Question: This is the code that I have input:
'''
CountriesChart = data.frame(NamesofC =
factor(c(Countries),
levels = c("Afghanistan", "Albania", "Algeria", "American Samoa", "Andorra", "Angola", "Antigua and Barbuda", "Argentina", "Armenia", "Australia", "Austria", "Azerbaijan", "Bahrain", "Bangladesh", "Barbados", "Belarus", "Belgium", "Belize", "Benin", "Bermuda", "Bhutan", "Bolivia", "Bosnia and Herzegovina", "Botswana", "Brazil", "Brunei", "Bulgaria", "Burkina Faso", "Burundi", "Cambodia", "Cameroon", "Canada", "Cape Verde", "Central African Republic", "Chad", "China", "Colombia", "Comoros", "Congo", "Costa Rica", "Cote d'lvoire", "Croatia", "Cuba", "Cyprus", "Czech Republic", "Democratic Republic of the Congo", "Denmark", "Djibouti", "Dominica", "Dominican Republic", "Ecuador", "Egypt", "El Salvador", "Equatorial Guinea", "Eritrea", "Estonia", "Ethiopia", "Federated States of Micronesia", "Fiji", "Finland", "France", "Gabon", "Georgia", "Germany", "Ghana", "Greece", "Greenland", "Grenada", "Guam", "Guatemala", "Guinea", "Guinea-Bissau", "Guyana", "Haiti", "Honduras", "Hungary", "Iceland", "India", "Indonesia", "Iran", "Iraq", "Ireland", "Israel", "Italy", "Jamaica", "Japan", "Jordan", "Kazakhstan", "Kenya", "Kuwait", "Kyrgyzstan", "Laos", "Latvia", "Lebanon", "Lesotho", "Liberia", "Libya", "Lithuania", "Luxembourg", "Macedonia", "Madagascar", "Malawi", "Malaysia", "Mali", "Malta", "Marshall Islands", "Mauritania", "Mauritius", "Mexico", "Moldova", "Mongolia", "Montenegro", "Morocco", "Mozambique", "Myanmar", "Namibia", "Nepal", "Netherlands", "New Zealand", "Nicaragua", "Niger", "Nigeria", "Northern Mariana Islands", "North Korea", "Norway", "Oman", "Pakistan", "Palestine", "Panama", "Papua New Guinea", "Paraguay", "Peru", "Phillipines", "Poland", "Portugal", "Puerto Rico", "Qatar", "Romana", "Russia", "Rwanda", "Saint Lucia", "Saint Vincent and the Grenadines", "Samoa", "Sao Tome and Principe", "Saudi Arabia", "Senegal", "Serbia", "Seychelles", "Sierra Leone", "Singapore", "Slovakia", "Solomon Islands", "Somalia", "South Africa", "South Korea", "South Sudan", "Spain", "Sri Lanka", "Sudan", "Suriname", "Swaziland", "Syria", "Taiwan", "Tajikistan", "Tanzania", "Thailand", "The Bahamas", "The Gambia", "Timor-Leste", "Togo", "Tonga", "Trinidad and Tobago", "Tunisia", "Turkey", "Turkmenistan", "Uganda", "Ukraine", "United Arab Emirates", "United Kingdom", "United States", "Uruguay", "Uzbekistan", "Vanuatu", "Venezuela", "Vietnam", "Virgin Islands, US.", "Yemen", "Zambia", "Zimbabwe")),
Values = c(OneData$exp_mean))
barplot(CountriesChart$Values, names = c(CountriesChart$levels))
'''
I need to make this into a graph that shows the countries' names, but it won't show up because there are so many of them. What can I do to fix this? This is the end result of the graph with this code:

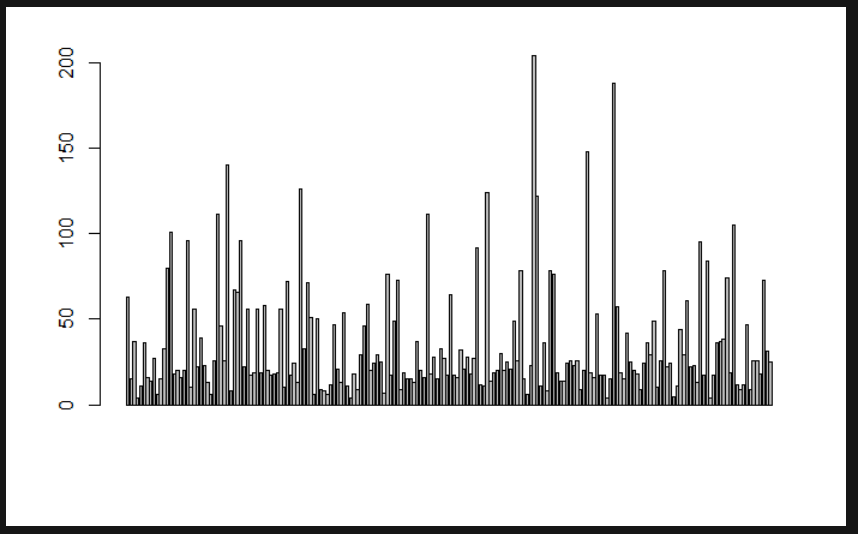
Answer: '''
barplot(CountriesChart$Values, names = c(CountriesChart$levels), las=2)
'''